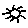
Label: sun